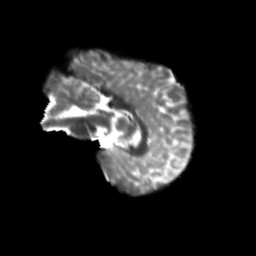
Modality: T2w
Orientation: sagittal
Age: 13
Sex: male
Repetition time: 9.512 s
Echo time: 0.089 s